【题型】填空题　【知识点】平面几何　【难度】medium
北京冬奥会开幕式上的“雪花”元素惊艳了全世界（如图$\text{\textcircled{2}}$），顺次连接图中各顶点可近似得到正六边形 \(ABCDEF\)（如图$\text{\textcircled{1}}$）.已知这个正六边形的边长为 \(1\)，且 \(P\) 是其内部一点（包含边界），则 \(\overrightarrow{AP} \cdot \overrightarrow{AB}\) 的取值范围是 \underline{\quad\quad}.

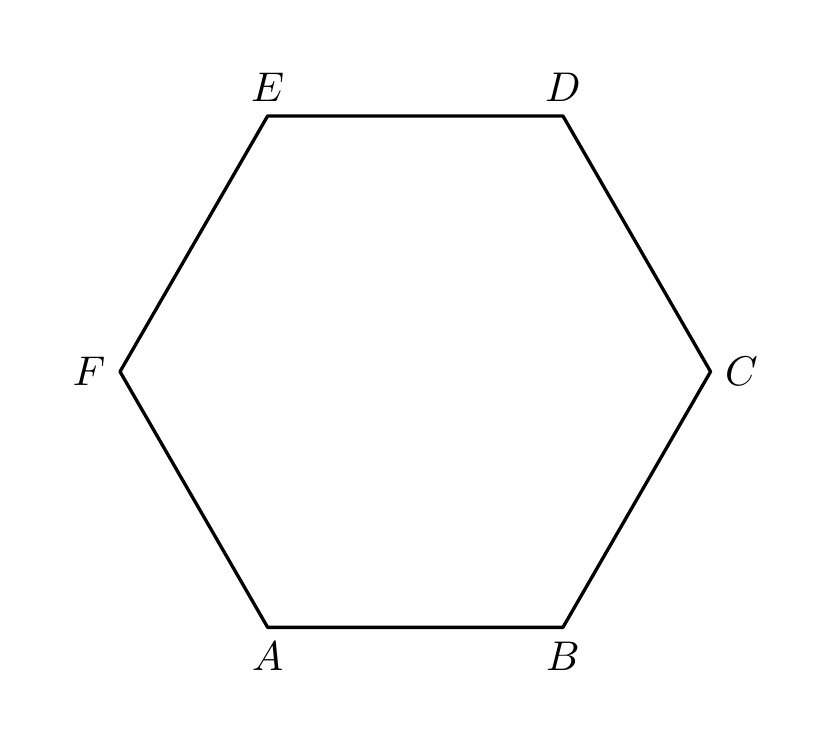
【解答】
\pagestyle{empty}
\noindent
【答案】\(\left[-\frac{1}{2}, \frac{3}{2}\right]\)

【分析】由 \(\overrightarrow{AP} \cdot \overrightarrow{AB}\) 的几何意义表示向量 \(\overrightarrow{AP}\) 在 \(\overrightarrow{AB}\) 方向上的投影乘以 \(|\overrightarrow{AB}|\)，在借助图像可知当点在 \(C\) 点处时，\(\overrightarrow{AP} \cdot \overrightarrow{AB}\) 有最大值，由此即可求出答案.

【详解】\(\overrightarrow{AP} \cdot \overrightarrow{AB} = |\overrightarrow{AP}| \times |\overrightarrow{AB}| \times \cos \angle PAB = (|\overrightarrow{AP}| \times \cos \angle PAB) \times |\overrightarrow{AB}|\)，

几何意义表示向量 \(\overrightarrow{AP}\) 在 \(\overrightarrow{AB}\) 方向上的数量投影乘以 \(|\overrightarrow{AB}|\)，

由图可知：当点 \(P\) 在点 \(C\) 处时，\(|\overrightarrow{AP}| \times \cos \angle PAB\) 有最大值，

此时 \(|\overrightarrow{AC}| = 2 \times 1 \times \cos 30^\circ = \sqrt{3}\)，\(\overrightarrow{AC} \cdot \overrightarrow{AB} = |\overrightarrow{AC}| \times |\overrightarrow{AB}| \times \cos 30^\circ = \sqrt{3} \times 1 \times \frac{\sqrt{3}}{2} = \frac{3}{2}\)，

所以 \(\overrightarrow{AP} \cdot \overrightarrow{AB}\) 的最大值是 \(\frac{3}{2}\).

\((\overrightarrow{AP} \cdot \overrightarrow{AB})_{\min} = |\overrightarrow{AP}| \cdot |\overrightarrow{AB}| \cdot \cos 120^\circ = 1 \times 1 \times \left(-\frac{1}{2}\right) = -\frac{1}{2}\)，所以取值范围为 \(\left[-\frac{1}{2}, \frac{3}{2}\right]\).

故答案为：\(\left[-\frac{1}{2}, \frac{3}{2}\right]\).